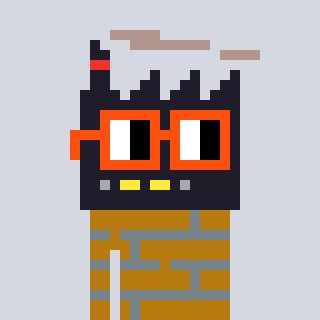
a pixel art character with square orange glasses, a factory-shaped head and a gold-colored body on a cool background